Aerial crown-view tile of a tropical tree (Barro Colorado Island, Panama), acquired 20250124:
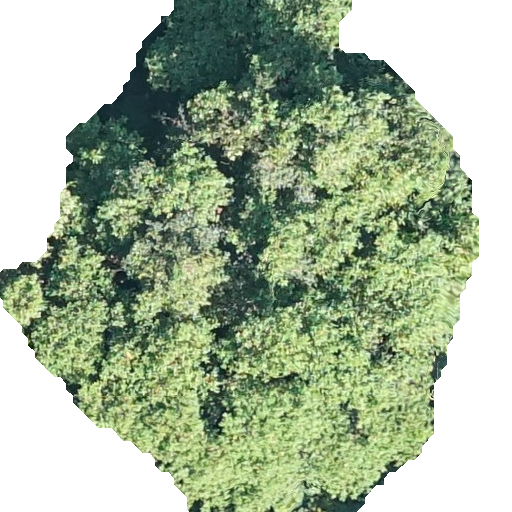
Species: Hieronyma alchorneoides
GBIF accepted scientific name: Hieronyma alchorneoides
Crown area: 275.23 m²